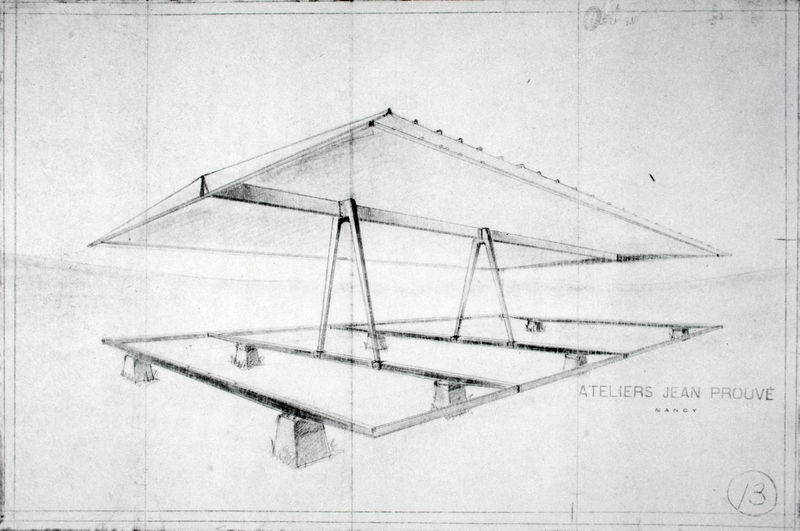
Titel: Pré-Fab-Haus, Typ 'Mittelstütze' (Weiterentwicklung)
Künstler: Jean Prouvé
Schlagwörter: weiß, skizze, zeichnung, dach, sockel, studie, grafik, graphik, name, überdachung, beton, schwarzweiß, text, entwurf, träger, raster, schrit